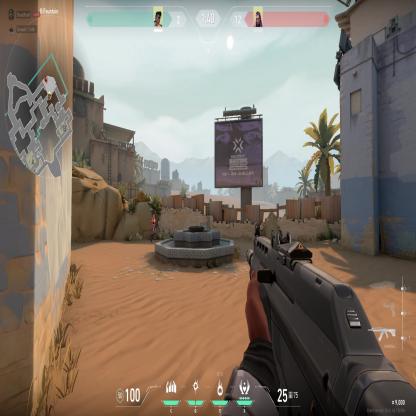
Label: enemy